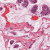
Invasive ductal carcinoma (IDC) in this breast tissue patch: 1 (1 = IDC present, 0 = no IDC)